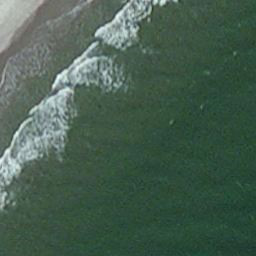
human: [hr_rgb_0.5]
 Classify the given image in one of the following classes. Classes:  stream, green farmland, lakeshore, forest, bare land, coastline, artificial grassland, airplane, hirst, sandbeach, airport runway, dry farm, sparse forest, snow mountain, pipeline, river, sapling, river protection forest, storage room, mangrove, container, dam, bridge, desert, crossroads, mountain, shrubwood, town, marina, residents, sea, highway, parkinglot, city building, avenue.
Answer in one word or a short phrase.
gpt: coastline